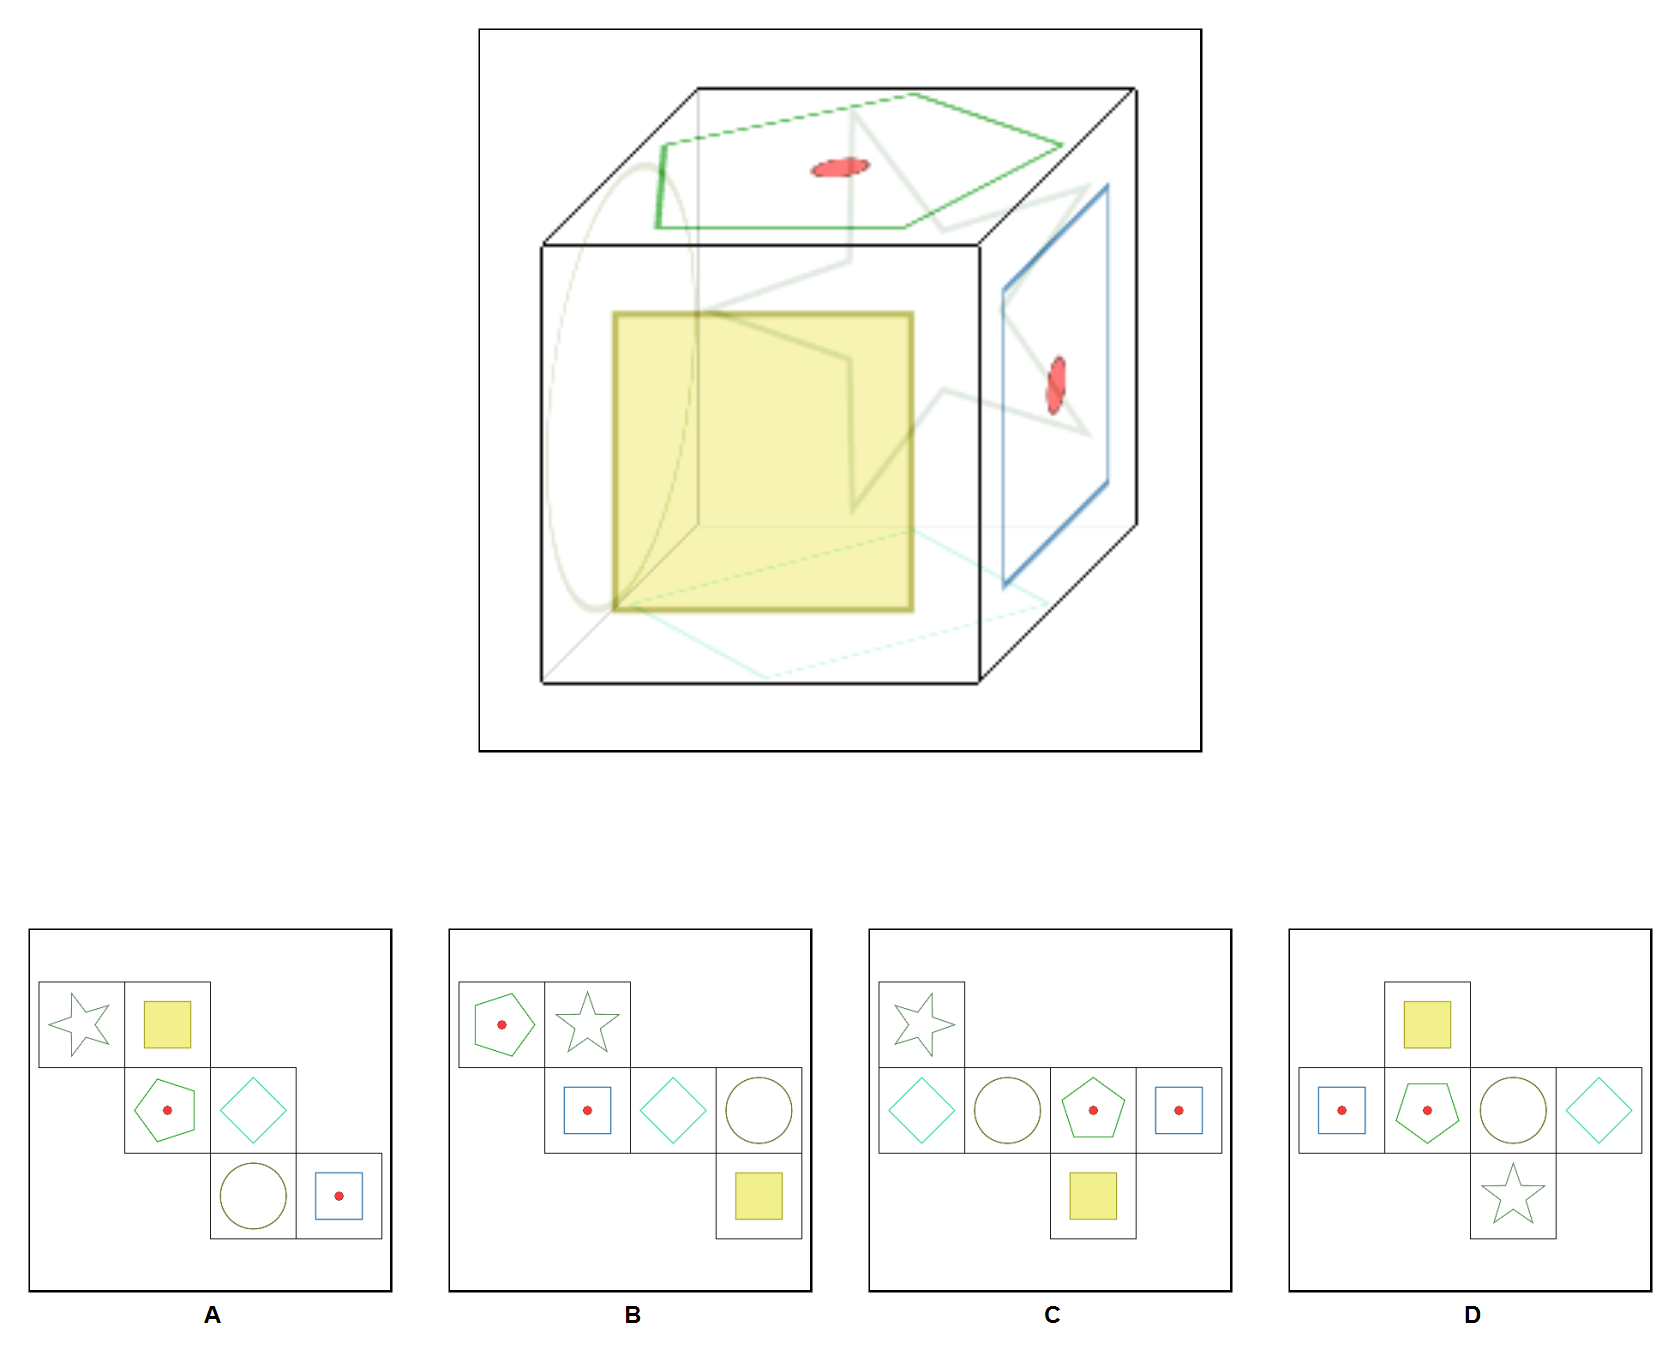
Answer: A